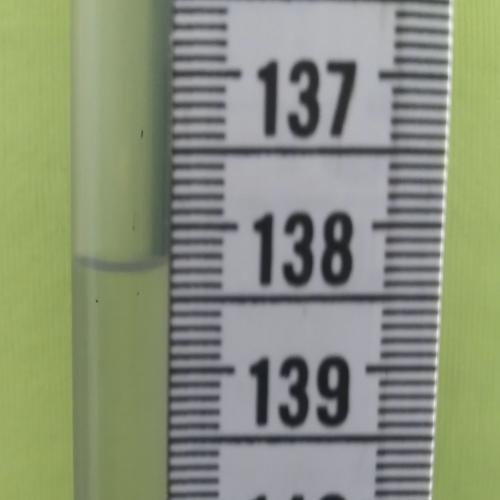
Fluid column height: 138.3 cm